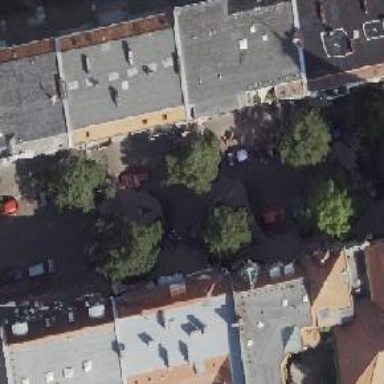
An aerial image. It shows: Bicycle parking located on the sidewalk.